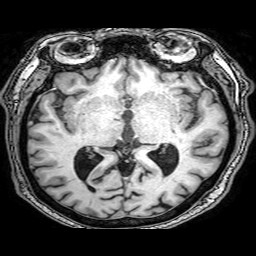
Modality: T1w
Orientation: coronal
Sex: male
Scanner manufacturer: philips
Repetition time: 0.008106 s
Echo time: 0.00371 s